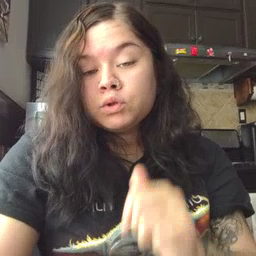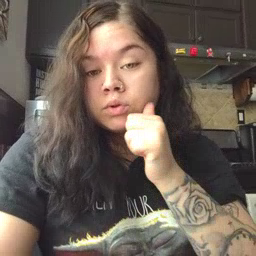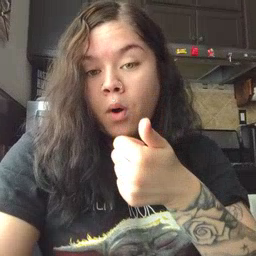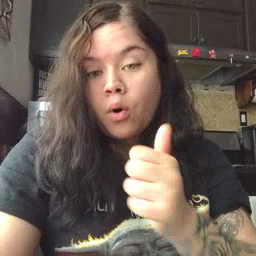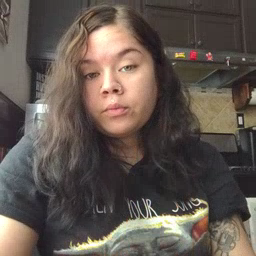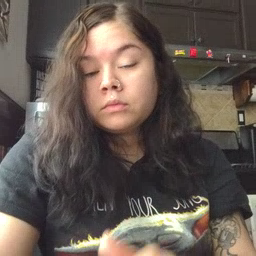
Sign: tomorrow